This plot shows a bearing's acceleration signal over time (raw waveform). What is the most likely bearing condition (normal, inner_race, outer_race, ball)?
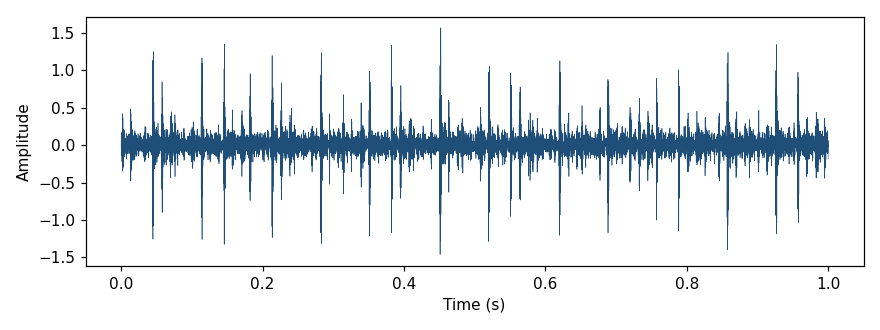
Answer: inner_race